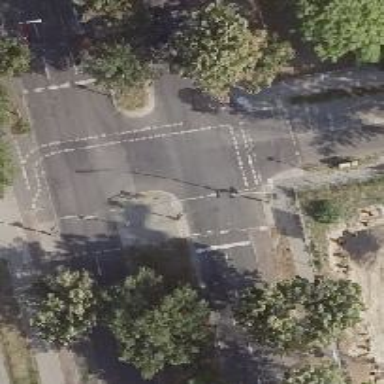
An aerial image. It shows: Road crossing with traffic signals.